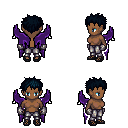
a pixel art fantasy rpg character, female body template, human, dark skin, purple wings, metal pants, raven bedhead hairstyle, metal gloves, ghillies, four views (front, back, left, right), 2x2 character sprite sheet, small pixel art, hard edges, no anti-aliasing